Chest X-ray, AP view. Patient: 65 years old, sex M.
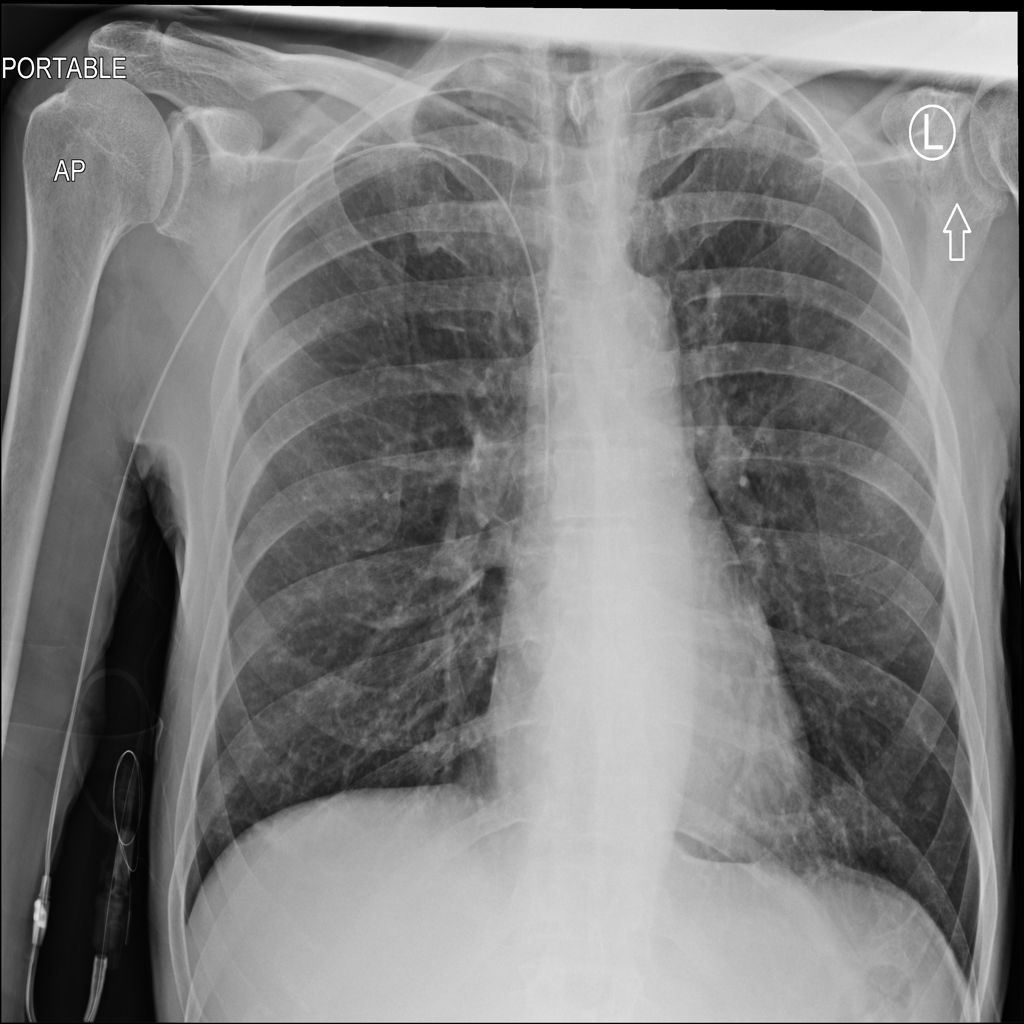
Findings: No Finding